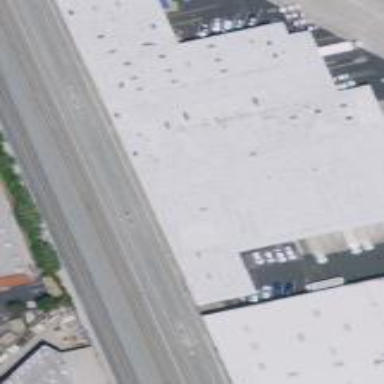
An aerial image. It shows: Industrial building.